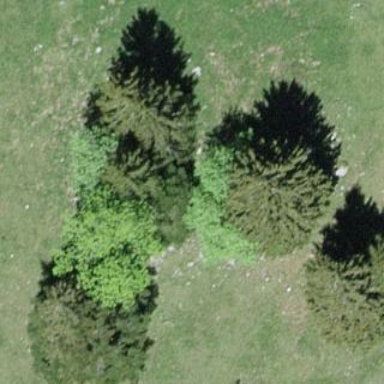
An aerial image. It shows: Evergreen needle-leaved forest.